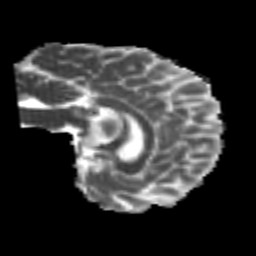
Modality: MD
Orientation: sagittal
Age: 22
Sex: male
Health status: healthy
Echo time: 0.074 s